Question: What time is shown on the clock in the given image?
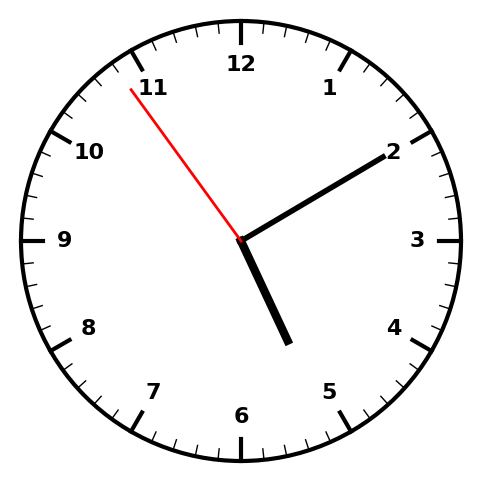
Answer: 05:09:54